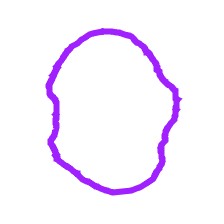
Shape: circle